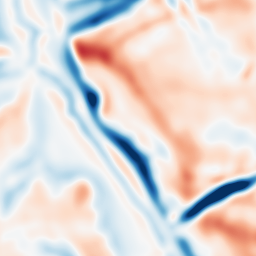
Category: multiscale
Decomposition family: dog
Decomposition parameters: sigma_low: 5
sigma_high: 10
Upsampling method: cubic_mitchell
Upsampling parameters: scale: 4
Upsampling scale: 4